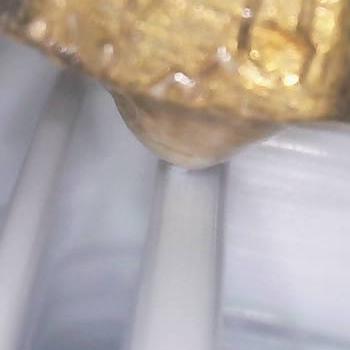
Flow rate: 70%